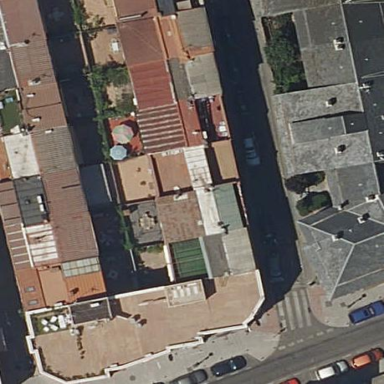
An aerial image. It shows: Terrace building.